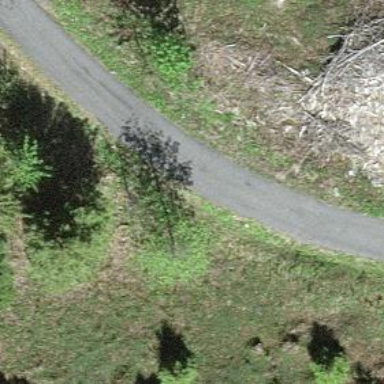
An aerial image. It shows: Unclassified road with asphalt surface.